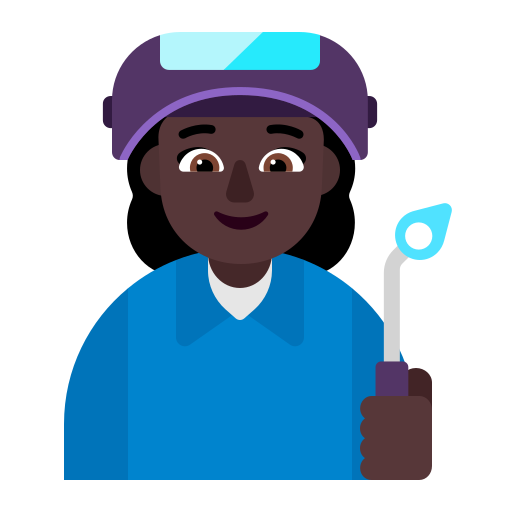
woman factory worker flat dark